Question: I am trying to make a several bar plots with their standard errors added to the plot. I tried to add a second y-axis, which was not that hard, however, now I also want my standard errors to fit this new y-axis. I know that I can manipulate the y-axis, but this is not really what I want. I want it such that the standard errors fit to this new y-axis. To illustrate, this is the plot I have now, where I just divided the first y-axis by a 100.

but what I want it something more like this
<URL>
to show for all barplots (this was done for the first barplot using Excel). Here is my code
'''
df_bar <- as.data.frame(
rbind(
c('g1', 0.945131015, 1.083188828, 1.040164338,
1.115716593, 0.947886795),
c('g2', 1.393211286, 1.264193745, 1.463434395,
1.298126006, 1.112718796),
c('g3', 1.509976099, 1.450923745, 1.455102201,
1.280102338, 1.462689245),
c('g4', 1.591697668, 1.326292649, 1.767207296,
1.623619341, 2.528108183),
c('g5', 2.625114848, 2.164050167, 2.092843287,
2.301950359, 2.352736806)
)
)
colnames(df_bar)<-c('interval', 'lvl3.Mellem.Hoj', 'lvl1.Lav', 'TOM',
',lvl4.Hoj', 'lvl2.Lav.Mellem')
df_bar <- melt(df_bar, id.vars = "interval",
variable.name = "name",
value.name = "value")
df_line <- as.data.frame(
rbind(
c('g1', <PHONE>, <PHONE>, <PHONE>, 0.<PHONE>,
0.<PHONE>),
c('g2', <PHONE>, <PHONE>, <PHONE>, 0.<PHONE>,
0.<PHONE>),
c('g3', <PHONE>, <PHONE>, 0.<PHONE>, 0.<PHONE>,
0.<PHONE>),
c('g4', <PHONE>, <PHONE>, 0.<PHONE>, 0.<PHONE>,
0.<PHONE>),
c('g5', <PHONE>, <PHONE>, 0.<PHONE>, 0.<PHONE>,
0.<PHONE>)
)
)
colnames(df_line)<-c('interval', 'lvl3.Mellem.Hoj', 'lvl1.Lav', 'TOM',
',lvl4.Hoj', 'lvl2.Lav.Mellem')
df_line <- melt(df_line, id.vars = "interval",
variable.name = "name",
value.name = "sd")
df <- inner_join(df_bar,df_line, by=c("interval", "name"))
df %>%
mutate(value = as.numeric(value)) %>%
mutate(sd = as.numeric(sd)) %>%
mutate(interval = as.factor(interval)) %>%
mutate(name = as.factor(name)) %>%
ggplot() +
geom_bar(aes(x = interval, y = value, fill = interval), stat = "identity") +
geom_line(aes(x = interval, y = sd, group = 1),
color = "black", size = .75) +
scale_y_continuous("Value", sec.axis = sec_axis(~ . /100, name = "sd")) +
facet_grid(~name, scales = "free") +
theme_bw() + theme(legend.position = "none") +
xlab("Interval") + ylab("Value") +
labs(caption = "Black line indicates standard deviation.")
'''
Thanks in advance..
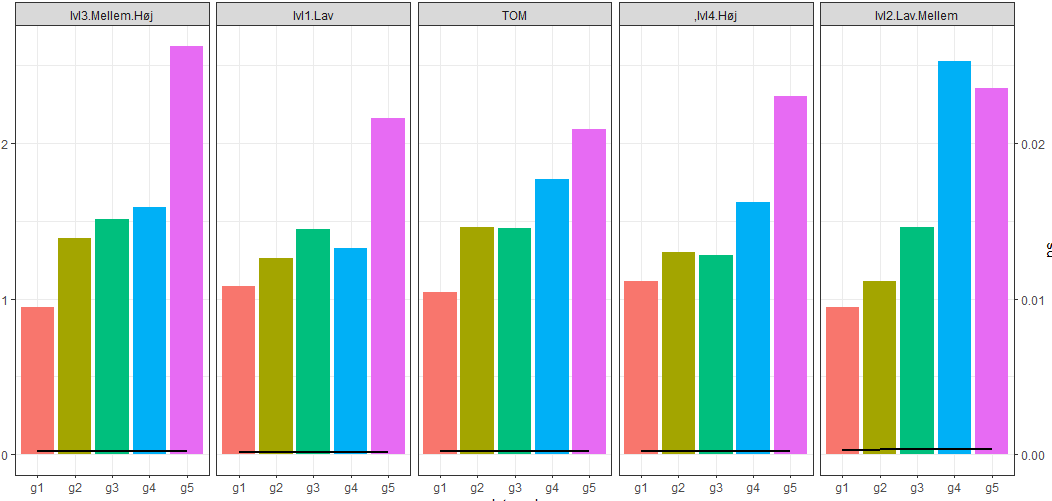
Answer: As described in this <URL>, you have to also perform a transformation to your values from 'sd' to match the scale of your second axis. In your example you divided by 100, therefore you have to multiply your 'sd' by 100 as shown in the below:
'''
library(tidyverse)
library(data.table)
df %>%
mutate(value = as.numeric(value)) %>%
mutate(sd = as.numeric(sd)) %>%
mutate(interval = as.factor(interval)) %>%
mutate(name = as.factor(name)) %>%
ggplot() +
geom_bar(aes(x = interval, y = value, fill = interval), stat = "identity") +
scale_y_continuous("Value", sec.axis = sec_axis(~ ./100, name = "sd"))+
geom_line(aes(x = interval, y = sd*100, group = 1),
color = "black", size = .75)+
facet_grid(~name, scales = "free")+
theme_bw() + theme(legend.position = "none") +
xlab("Interval") + ylab("Value") +
labs(caption = "Black line indicates standard deviation.")
'''

You can also use a different value to scale your second axis. In this example I used 50 as a scaling factor, which in my opinion looks a bit better:

<URL>